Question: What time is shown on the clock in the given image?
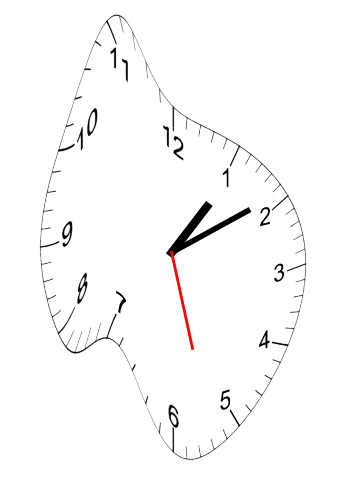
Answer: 01:09:27